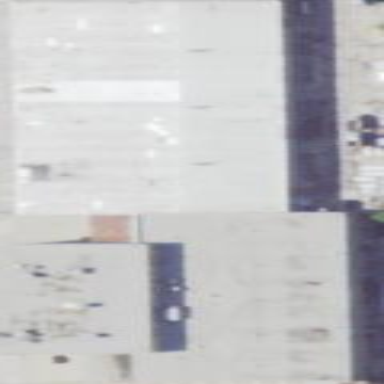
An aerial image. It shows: Industrial building.